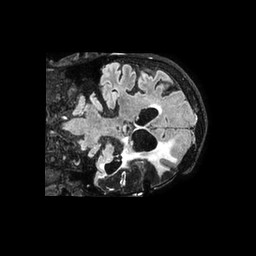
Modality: FLAIR
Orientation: coronal
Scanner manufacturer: philips
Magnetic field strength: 3 T
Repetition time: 4.8 s
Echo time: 0.34 s